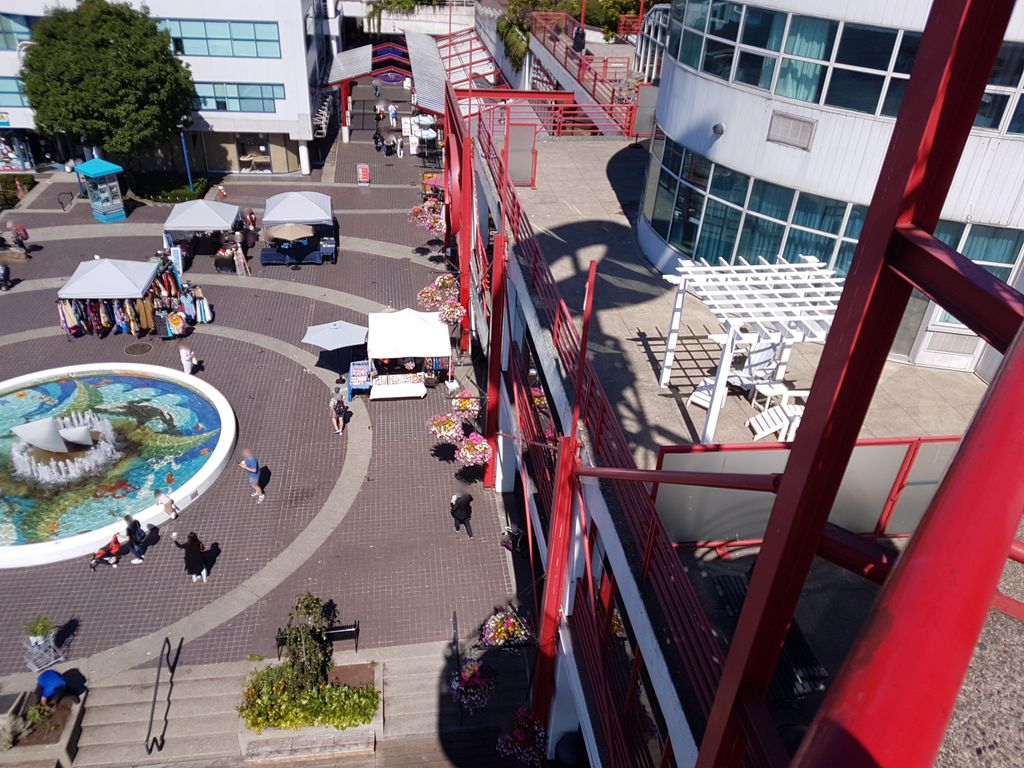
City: vancouver